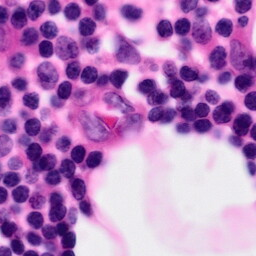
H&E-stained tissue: Pancreatic